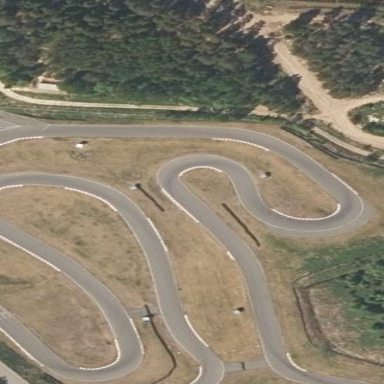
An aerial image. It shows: Asphalt raceway designed for karting sports.